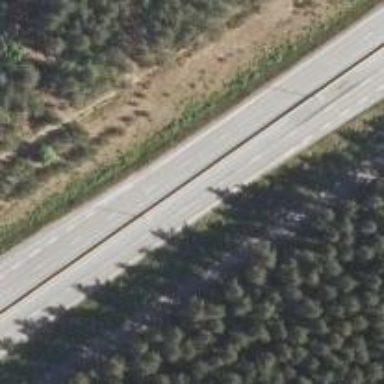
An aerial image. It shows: Trunk highway.